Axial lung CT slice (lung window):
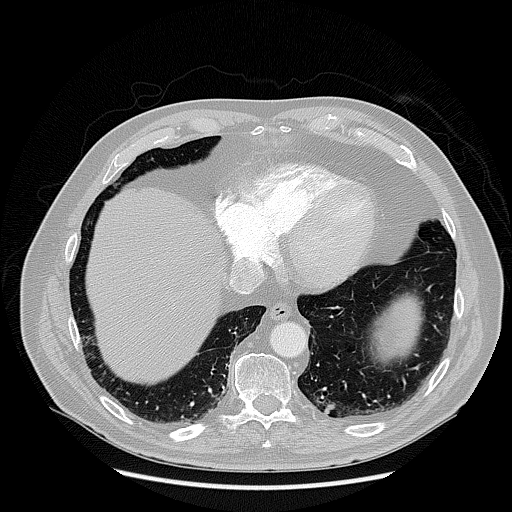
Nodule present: yes
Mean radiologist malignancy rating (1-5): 2.333